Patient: sex M, age 55
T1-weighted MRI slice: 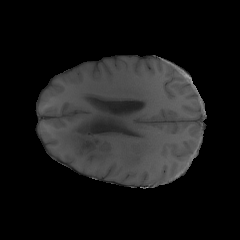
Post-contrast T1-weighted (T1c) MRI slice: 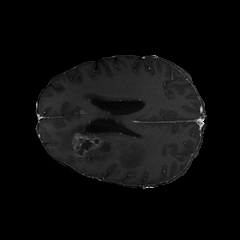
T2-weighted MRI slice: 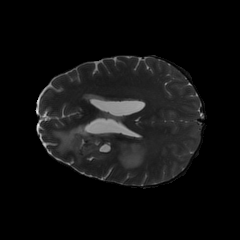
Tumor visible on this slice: yes
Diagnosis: Glioblastoma, IDH-wildtype
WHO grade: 4